Field crop: tomato
Growth stage: 1
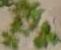
Species: portulaca